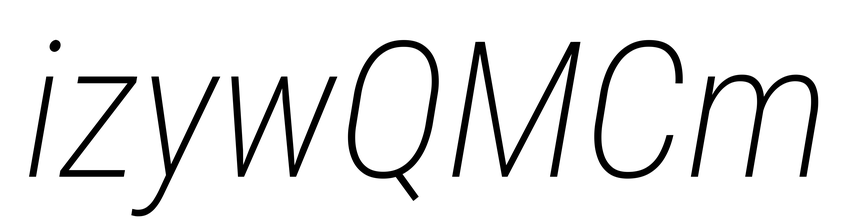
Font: Roboto-Italic_Condensed_ExtraLight_Italic